Field crop: maize
Growth stage: 1
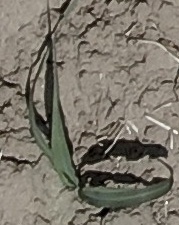
Species: sorghum